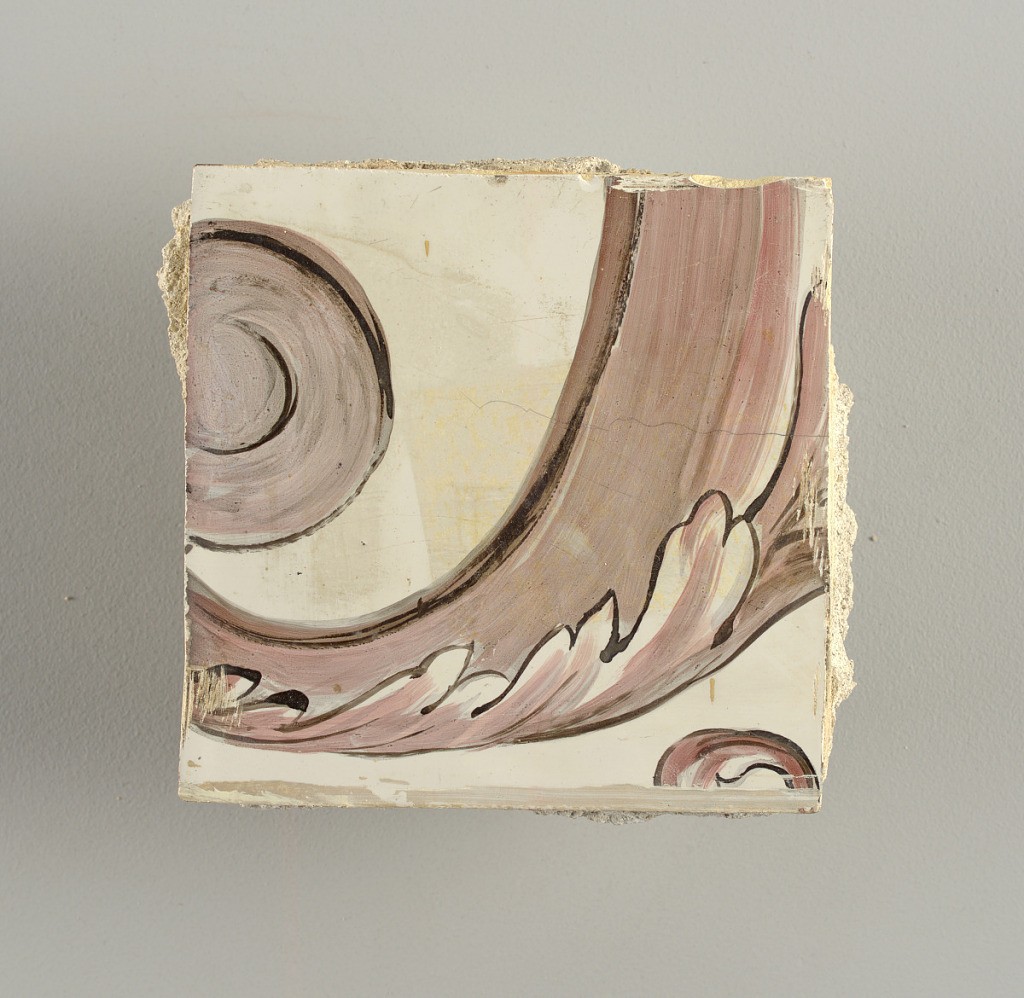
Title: Tile wall facing
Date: ca. 1725
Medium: Tin-glazed earthenware, underglaze
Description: Horizontal rectangle.  Thirty tiles wide and twenty-three tiles high with opening for fireplace eleven tiles wide and ten high.  Foliage arabesques disposed about three vertical axes from which are emphazised by urns at center and right, and at left by the figure of a standing woman carrying an infant on her arm and accompanied by two children.